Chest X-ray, PA view. Patient: 25 years old, sex F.
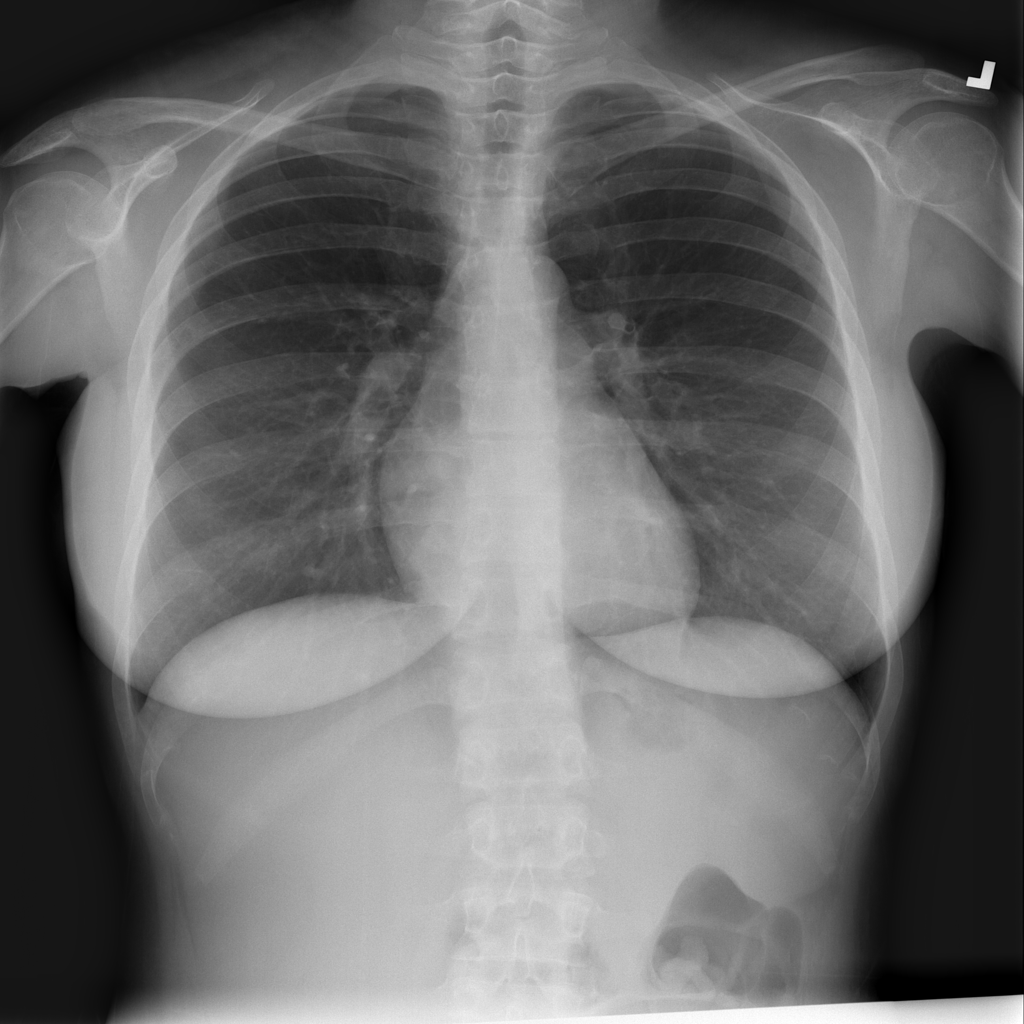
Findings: No Finding